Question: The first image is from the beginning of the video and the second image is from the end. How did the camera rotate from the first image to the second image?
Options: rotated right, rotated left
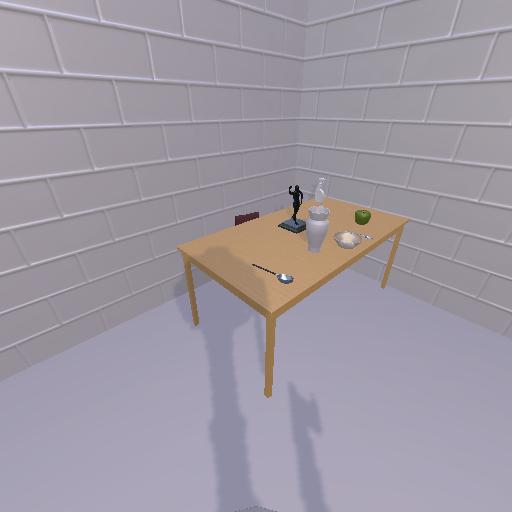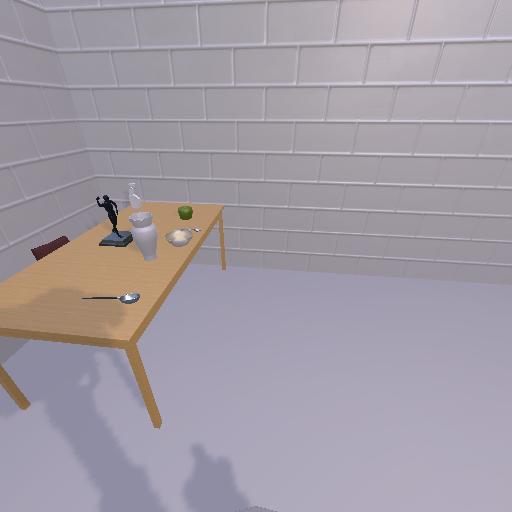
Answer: rotated right